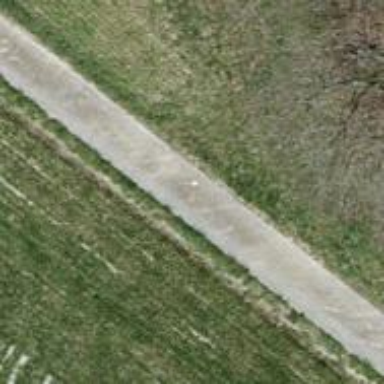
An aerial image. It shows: Asphalt service road with grade2 tracktype.